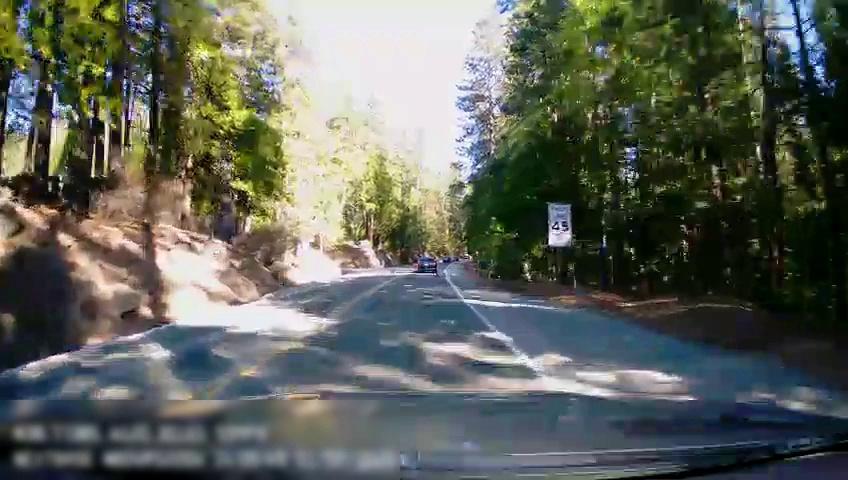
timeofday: Day
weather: Sunny
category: Drivable Space
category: Vehicles | Car
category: Lanes | Opposite Lane
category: Lanes | Current Lane
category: Lanes | Current Lane
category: Traffic | Signs